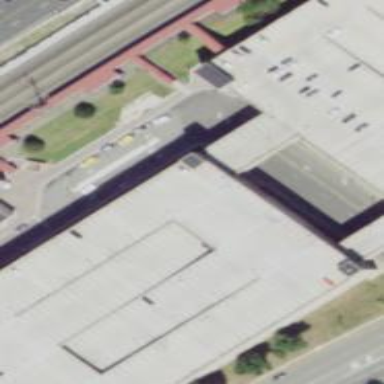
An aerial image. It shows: Multi-storey parking garage with flat roof. The paved surface indicates it's suitable for park and ride.